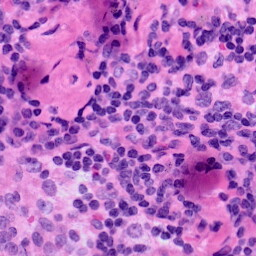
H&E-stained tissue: LymphNode